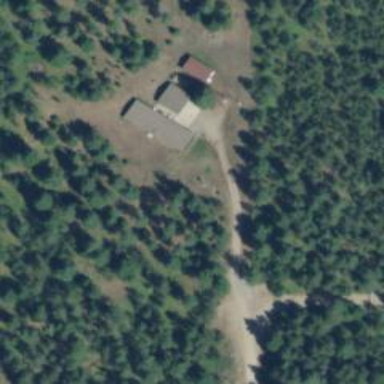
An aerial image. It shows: Driveway.